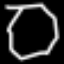
Label: octagon